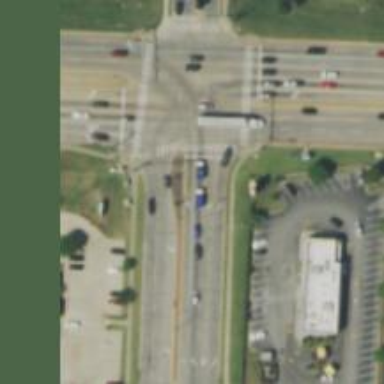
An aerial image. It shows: Tertiary road with separate sidewalk.